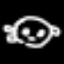
Label: frog